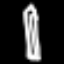
Label: pencil